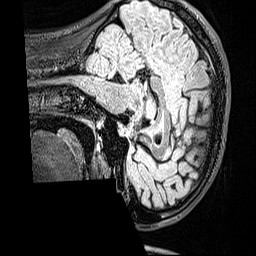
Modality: FLAIR
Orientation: sagittal
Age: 21
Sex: female
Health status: healthy
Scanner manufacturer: siemens
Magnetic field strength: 3 T
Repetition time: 5 s
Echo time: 0.388 s